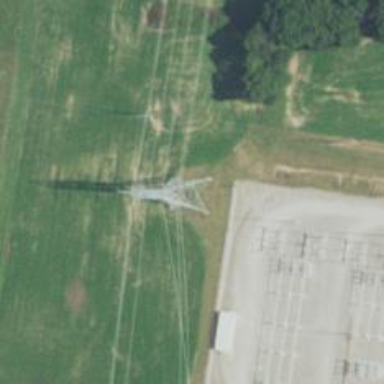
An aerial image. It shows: Lattice structure tower used for power distribution.